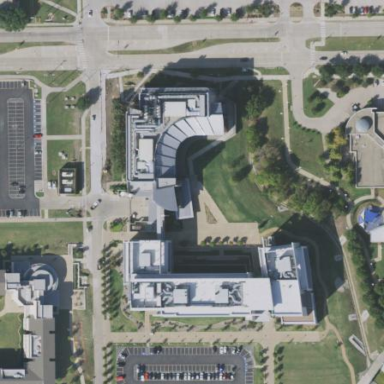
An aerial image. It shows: Public building.